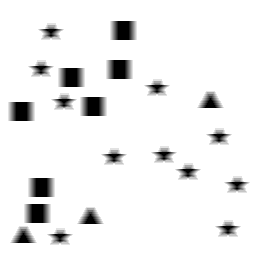
Squares: 7
Triangles: 3
Stars: 11
Total shapes: 21